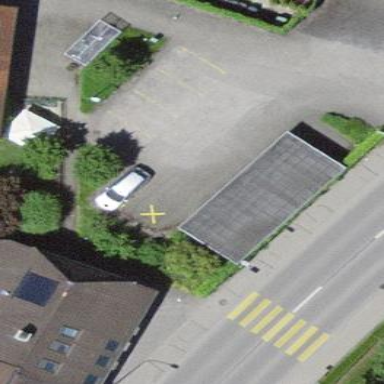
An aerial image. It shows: View of roof of building.